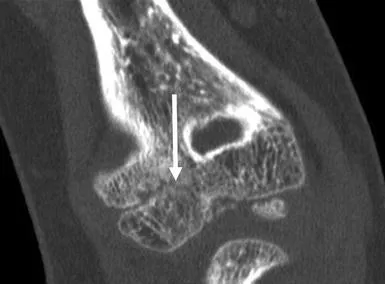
Sagital view of the CT-scan of the patients' right elbow. The partially ossifying physis with boney bridges of the lateral humeral condyle is marked with an arrow.
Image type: radiology (ct)